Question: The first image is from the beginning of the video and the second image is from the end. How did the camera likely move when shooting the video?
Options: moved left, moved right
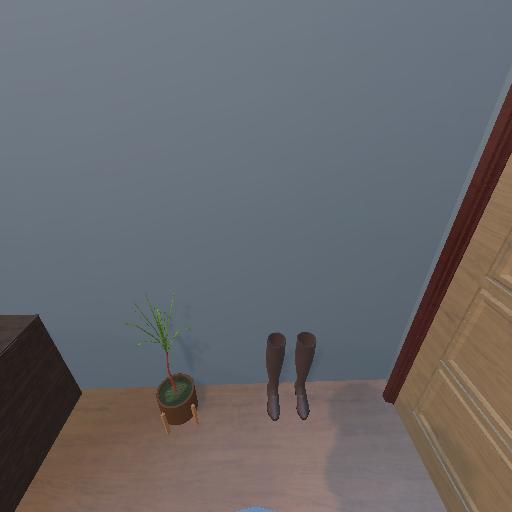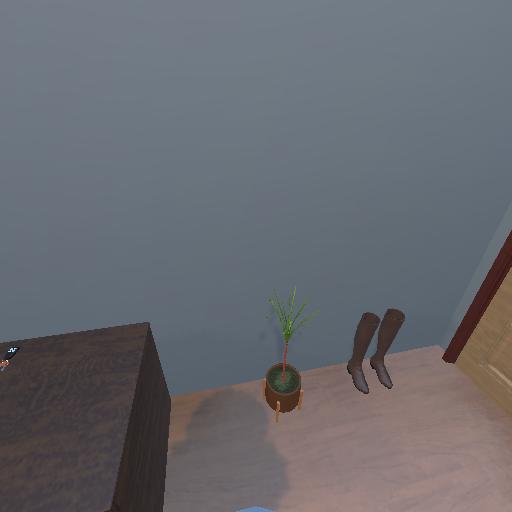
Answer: moved left